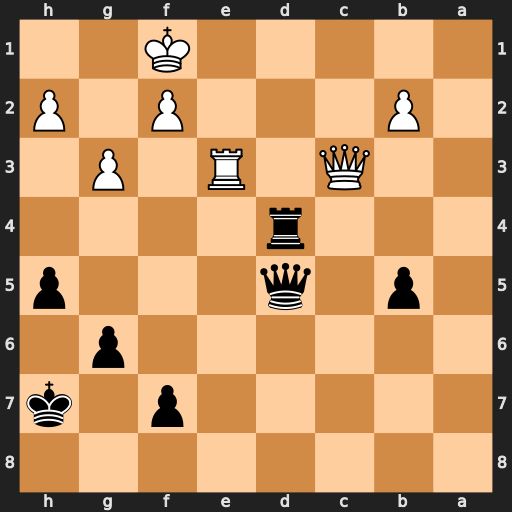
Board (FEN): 8/5p1k/6p1/1p1q3p/3r4/2Q1R1P1/1P3P1P/5K2
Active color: b
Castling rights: -
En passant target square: -
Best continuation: Qh1+ Ke2 Qd1#